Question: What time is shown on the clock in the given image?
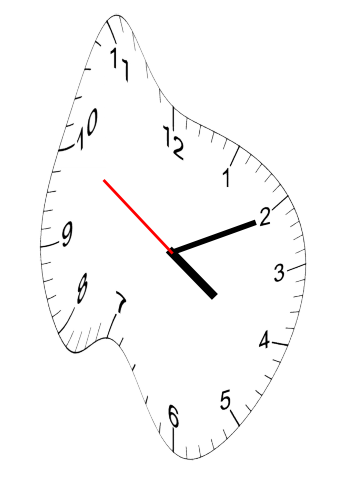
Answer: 04:10:50